Field crop: maize
Growth stage: 1
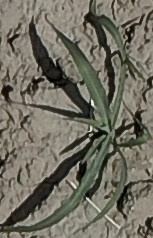
Species: sorghum